Question: Why some graph in the mpld3 gallery or demo are not working ?
For example, here : <URL>
I do not see any lines, and it does not work either if I try to reproduce it locally.
Either on Firefox or Safari.
Here is what I see on the previous link:

Note that I can see and reproduce the first 2 graphs of that demo page.
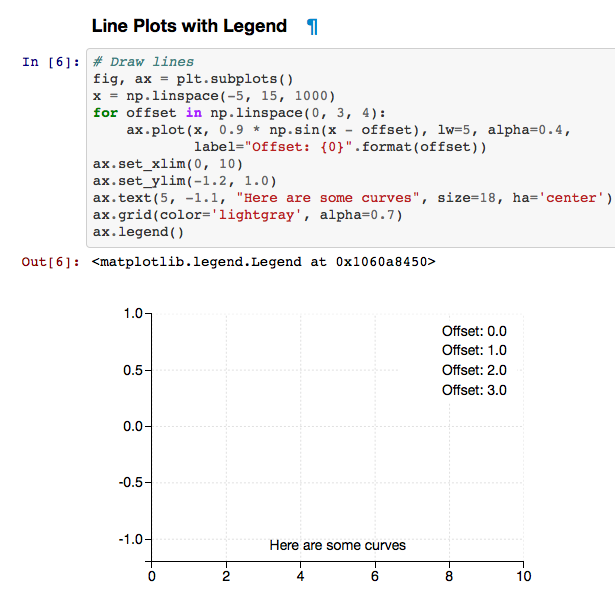
Answer: It looks like firefox doesn't recognize paths with points separated by commas: <URL>
mpld3 uses commas rather than spaces throughout. I had previously tested all these plots on a newer version of firefox (I don't have that computer in front of me at the moment), and didn't see this issue. Maybe if you upgrade firefox it will work for you.